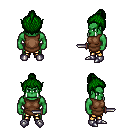
a pixel art fantasy rpg character, male body template, orc, green skin, brown tunic, gold greaves, green short topknot hairstyle, metal boots, dagger, four views (front, back, left, right), 2x2 character sprite sheet, small pixel art, hard edges, no anti-aliasing